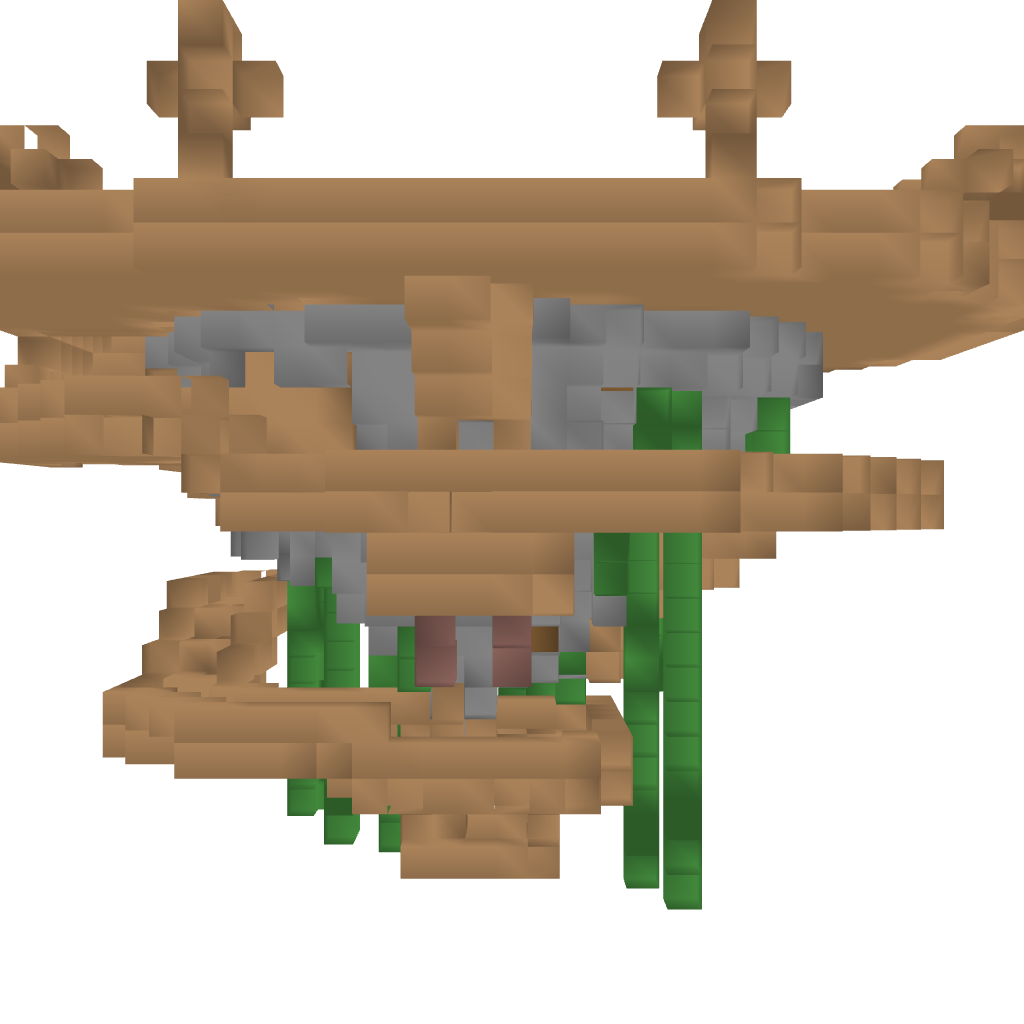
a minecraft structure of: Floating island with stairs! high quality